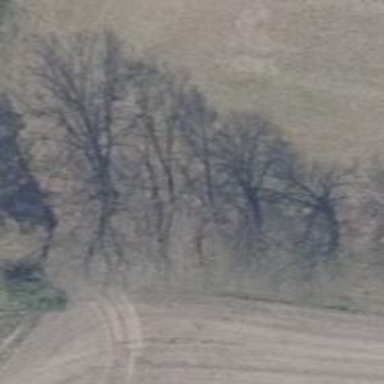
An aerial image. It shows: Row of deciduous broadleaved trees.